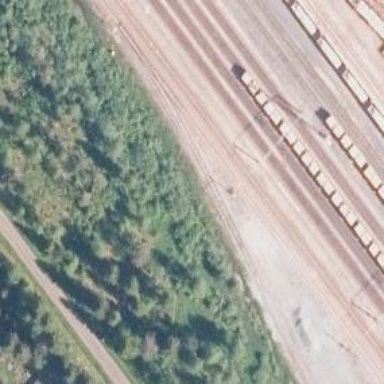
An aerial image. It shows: Wedge used for railway derailment.